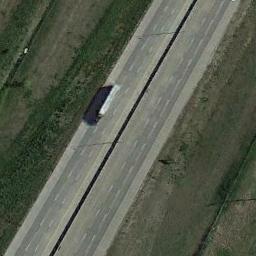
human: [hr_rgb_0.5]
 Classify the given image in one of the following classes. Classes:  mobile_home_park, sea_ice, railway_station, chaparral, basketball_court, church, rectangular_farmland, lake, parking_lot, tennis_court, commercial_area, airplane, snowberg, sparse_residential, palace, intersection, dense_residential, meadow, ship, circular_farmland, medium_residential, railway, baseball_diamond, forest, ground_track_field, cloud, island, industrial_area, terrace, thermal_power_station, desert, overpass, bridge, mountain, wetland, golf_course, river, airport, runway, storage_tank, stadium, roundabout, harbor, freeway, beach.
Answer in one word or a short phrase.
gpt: freeway